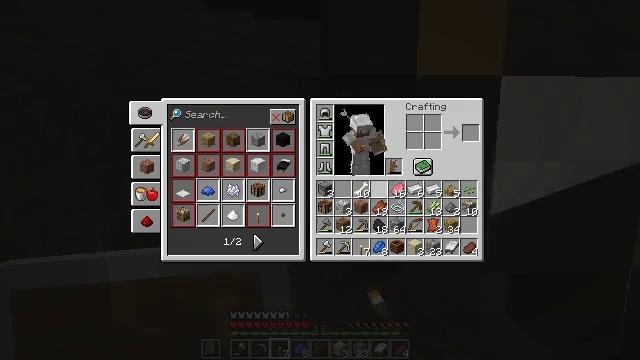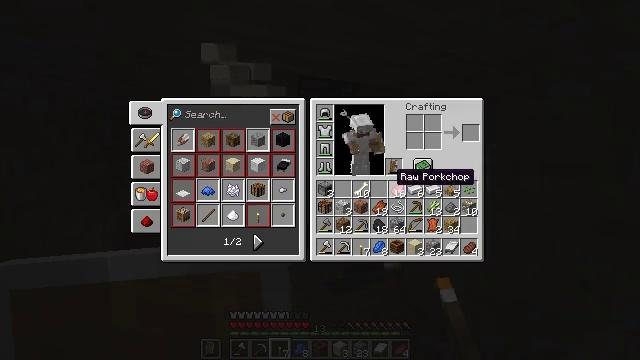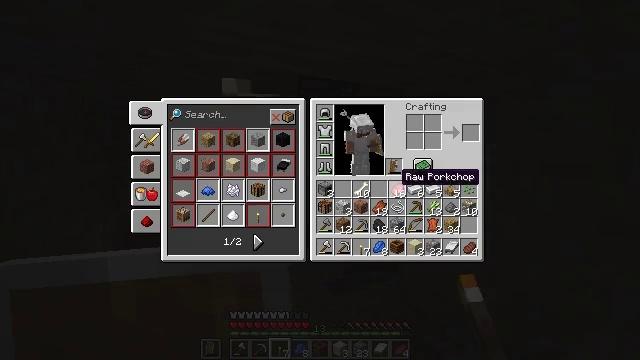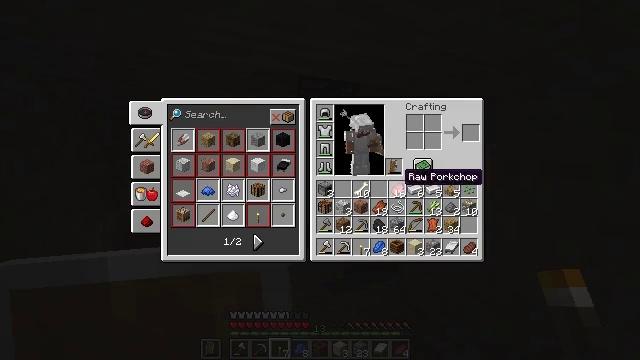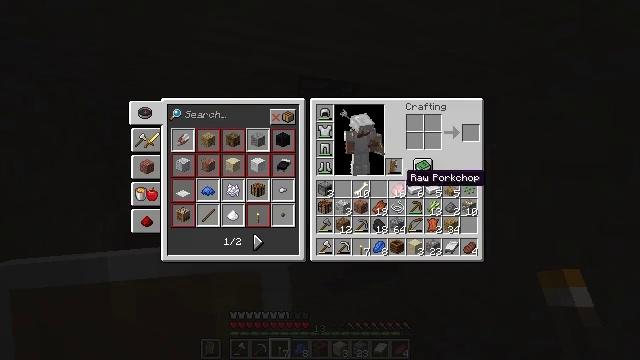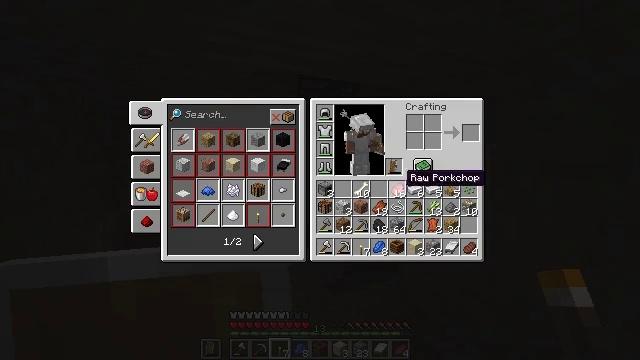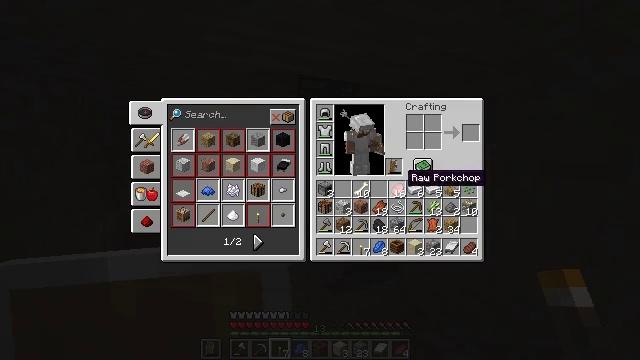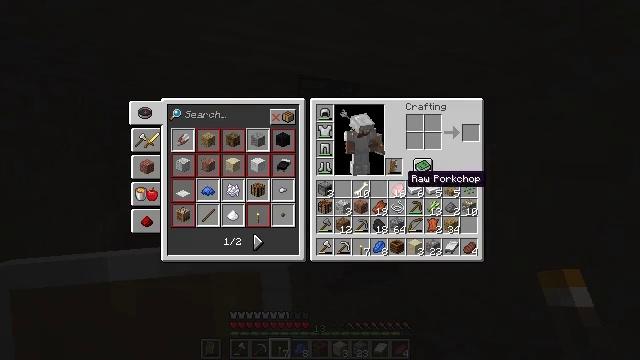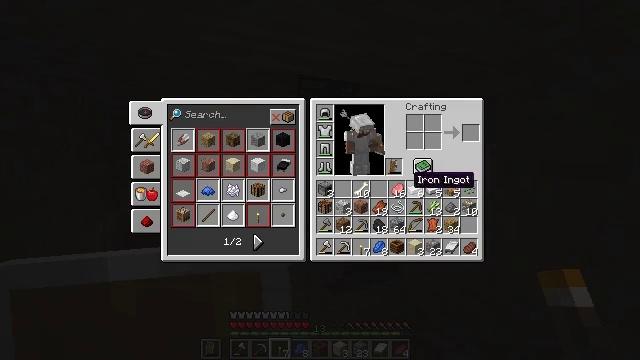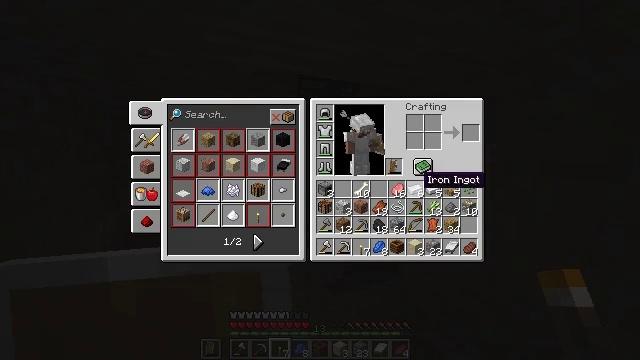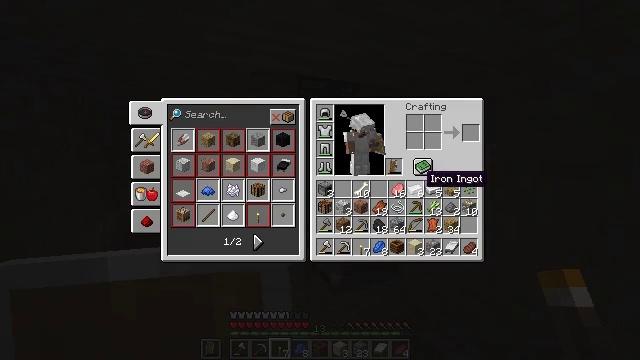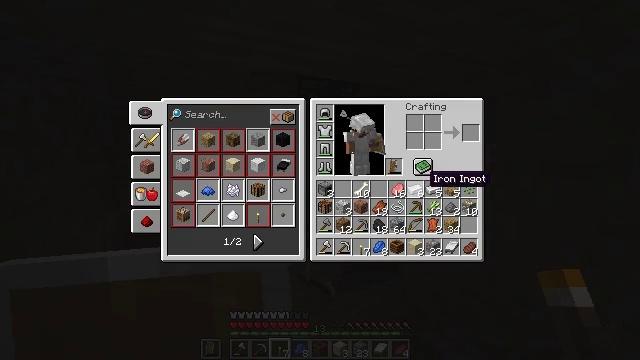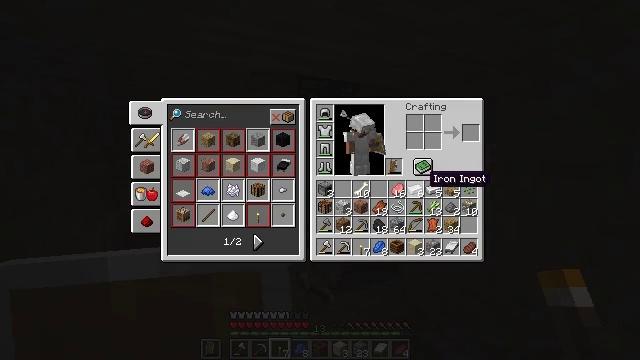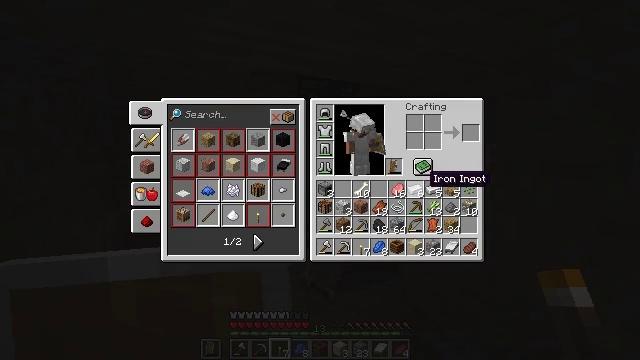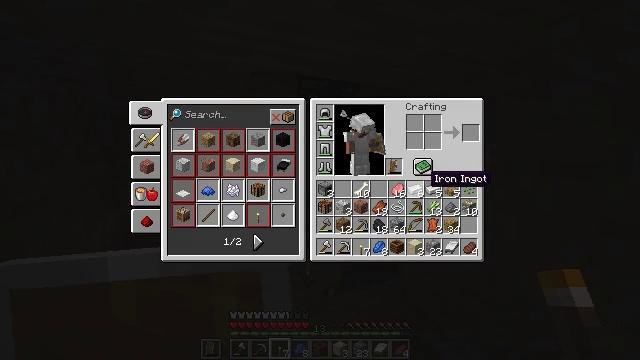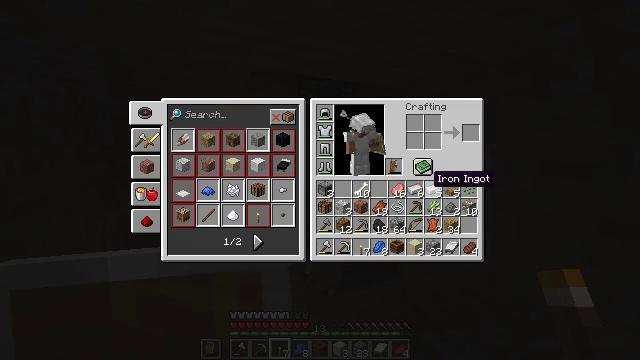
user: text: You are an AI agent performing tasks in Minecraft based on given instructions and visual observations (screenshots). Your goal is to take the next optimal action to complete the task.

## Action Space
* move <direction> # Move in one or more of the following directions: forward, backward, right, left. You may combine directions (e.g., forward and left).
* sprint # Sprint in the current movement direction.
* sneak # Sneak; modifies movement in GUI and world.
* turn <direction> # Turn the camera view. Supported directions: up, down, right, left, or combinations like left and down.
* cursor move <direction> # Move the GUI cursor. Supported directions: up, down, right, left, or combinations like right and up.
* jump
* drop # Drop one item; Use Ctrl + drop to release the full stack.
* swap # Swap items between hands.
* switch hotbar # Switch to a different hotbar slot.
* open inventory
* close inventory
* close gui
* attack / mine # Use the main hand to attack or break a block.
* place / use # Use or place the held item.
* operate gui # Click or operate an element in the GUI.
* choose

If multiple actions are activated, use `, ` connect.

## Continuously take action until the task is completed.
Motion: motion action
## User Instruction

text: Remove an oak slab from the inventory.
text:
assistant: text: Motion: sprint, open gui
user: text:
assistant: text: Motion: sprint
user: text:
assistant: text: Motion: sprint
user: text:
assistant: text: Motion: sprint
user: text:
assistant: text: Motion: sprint
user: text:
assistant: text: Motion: sprint
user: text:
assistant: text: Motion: sprint
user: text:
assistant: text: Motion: sprint
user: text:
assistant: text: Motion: sprint, cursor move right
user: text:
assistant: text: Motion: sprint
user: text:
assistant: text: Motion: sprint
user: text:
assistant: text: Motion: sprint
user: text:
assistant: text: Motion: sprint
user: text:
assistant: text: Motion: sprint
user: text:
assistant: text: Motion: sprint
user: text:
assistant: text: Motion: sprint
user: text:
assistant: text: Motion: sprint
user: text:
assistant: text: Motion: sprint
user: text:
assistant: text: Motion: sprint
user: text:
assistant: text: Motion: no_op
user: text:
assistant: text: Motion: operate gui
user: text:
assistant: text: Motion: operate gui
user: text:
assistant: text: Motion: no_op
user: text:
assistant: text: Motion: no_op
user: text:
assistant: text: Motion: no_op
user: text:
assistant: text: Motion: no_op
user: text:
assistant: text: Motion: operate gui
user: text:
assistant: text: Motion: operate gui
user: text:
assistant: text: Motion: no_op
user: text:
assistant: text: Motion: no_op